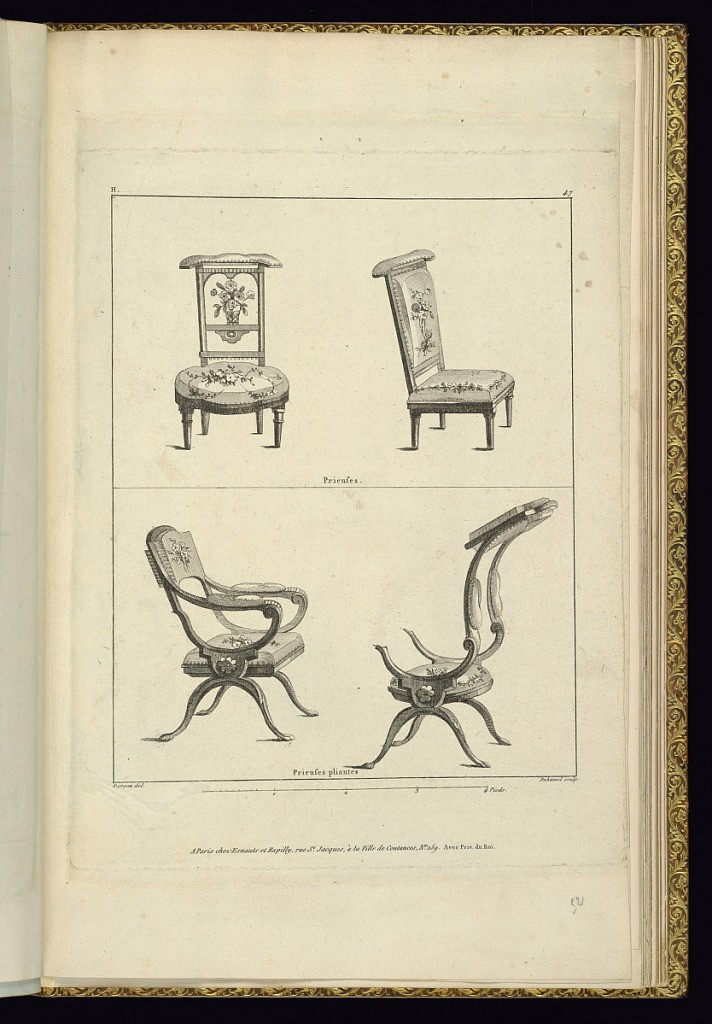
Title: Prieuses / Prieuses pliantes
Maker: Pierre Ranson, French, 1736–1786
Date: late 18th century
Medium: Etching and engraving on paper
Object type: Print
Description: Four designs for prayer chairs (lower two are folding) upholstered with floral motifs. The frames are carved with rosettes and flowers. A scale below. The plate is titled, numbered, and signed.